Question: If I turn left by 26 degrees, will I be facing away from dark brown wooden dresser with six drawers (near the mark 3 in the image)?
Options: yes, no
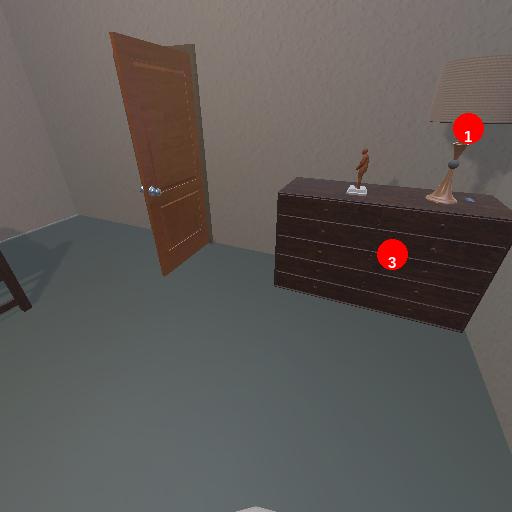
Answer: yes